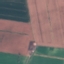
Land use / land cover: AnnualCrop